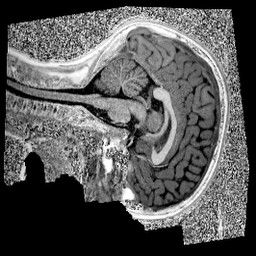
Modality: UNIT1
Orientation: sagittal
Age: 9
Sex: male
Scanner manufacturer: siemens
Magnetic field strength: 3 T
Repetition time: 4 s
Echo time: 0.00299 s